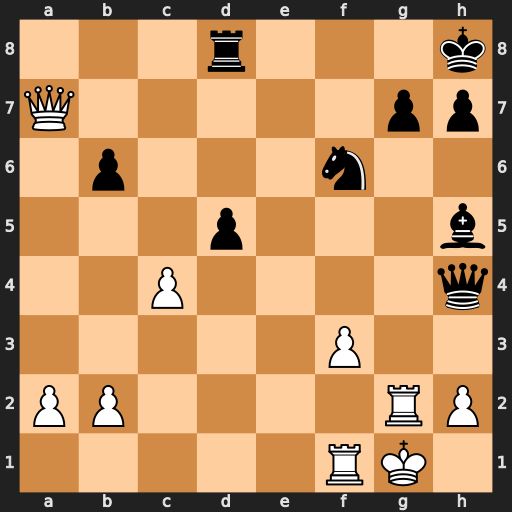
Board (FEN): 3r3k/Q5pp/1p3n2/3p3b/2P4q/5P2/PP4RP/5RK1
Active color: w
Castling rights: -
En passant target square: -
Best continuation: Qxg7#